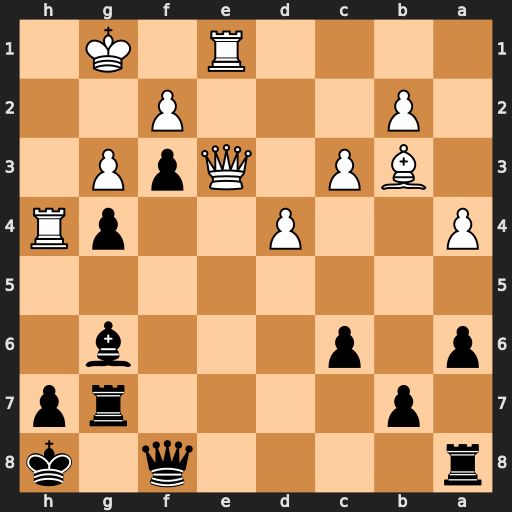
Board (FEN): r4q1k/1p4rp/p1p3b1/8/P2P2pR/1BP1QpP1/1P3P2/4R1K1
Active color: b
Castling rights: -
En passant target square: -
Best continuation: Re8 Qd2 Rxe1+ Qxe1 Re7